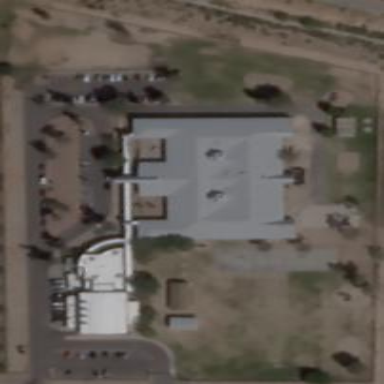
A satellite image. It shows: School.